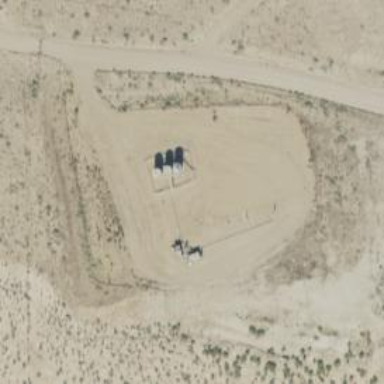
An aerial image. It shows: Petroleum well.